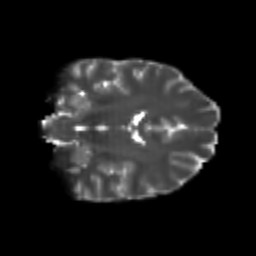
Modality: T2w
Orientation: coronal
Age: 22
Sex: female
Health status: healthy
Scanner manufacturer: philips
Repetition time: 7.386 s
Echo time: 0.08599 s